Question: I am wondering if matlab has some functions of toolbox to draw networks in a hub-centered way like this:

I have a connectivity matrix of nodes. The directions of edges and color are not so important. Only the hub-centered style is desired. I have checked the biography toolbox but it seems to be drawing network in a random way. I found some tools online which are either implemented in other languages or as commercial software. Or matlab simply can not do it? Does anyone have any idea about this?
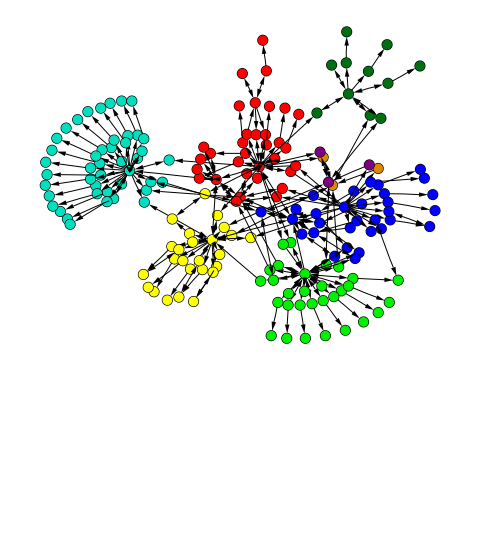
Answer: The best tool for graph visualization is probably GraphViz: <URL>
It can do basically whatever you want it to (within reason). We use it inside our toolboxes to do our graphical layouts. And people use it to make pretty plots when they don't want to reinvent the wheel to do graph layouts (which are trivial, especially for large graphs).
There's a google project to get GraphViz into MATLAB here: <URL>
I haven't used it, but it looks sweet. It is released under GPL, so if that's a concern, a toolbox I've been working on: <URL> has very limited support for graph visualization tools. e.g.
'''
prtPath('alpha');
connMat = [0 1 1 1 1 0; 1 0 1 0 1 0; 1 1 0 0 0 0; 1 0 0 0 0 0; 1 1 0 0 0 0; 0 0 1 0 0 0];
nodeNames = {'pete','kenny','sam','wiki','samantha','elena'};
graph = prtDataTypeGraph(connMat,nodeNames);
graph.plot;
title('People (and dogs) Who Worked or Lived Together');
'''
Internally, it also makes use of the GraphViz tools, but not through the google code project.
I can't stress enough how "alpha" the graph-visualization code in the PRT is. If GPL is not an issue, the google code project looks like a pretty good solution.